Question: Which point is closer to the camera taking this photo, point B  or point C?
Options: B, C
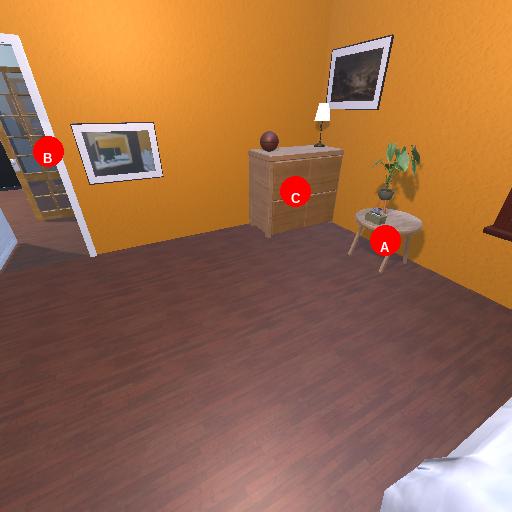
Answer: B